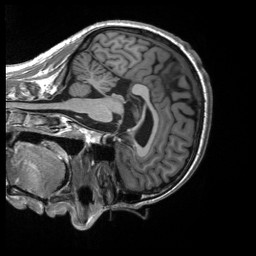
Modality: T1w
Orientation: sagittal
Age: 40
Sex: male
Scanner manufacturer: siemens
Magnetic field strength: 3 T
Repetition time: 2.53 s
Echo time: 0.00219 s